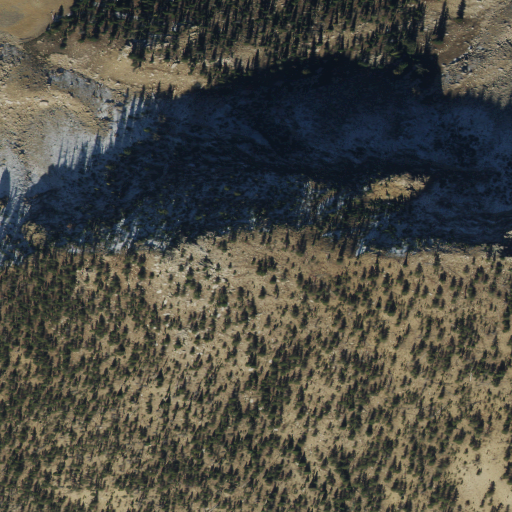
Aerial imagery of ridge(s) in Idaho named Mains Ridge containing grassland, shrub, and evergreen forest